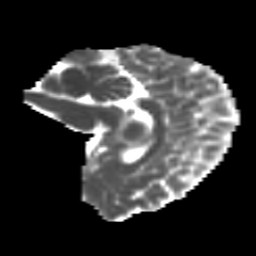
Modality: MD
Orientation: sagittal
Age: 14
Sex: female
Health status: ill
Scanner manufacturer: ge
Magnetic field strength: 3 T
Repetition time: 6.752 s
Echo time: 0.079 s